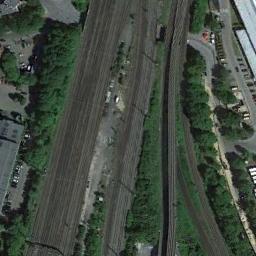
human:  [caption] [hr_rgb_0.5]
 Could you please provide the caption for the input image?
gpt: There are many trees beside the railway .

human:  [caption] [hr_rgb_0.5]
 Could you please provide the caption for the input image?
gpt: These railways are flanked by some trees and buildings .

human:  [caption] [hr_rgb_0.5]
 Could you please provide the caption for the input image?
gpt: There is a row of blue buildings on one side of the railway .

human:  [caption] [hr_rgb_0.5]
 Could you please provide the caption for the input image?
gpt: The railway is next to lines of trees and some houses .

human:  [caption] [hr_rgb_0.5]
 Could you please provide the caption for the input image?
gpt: There are some green trees and lawns beside the railway .